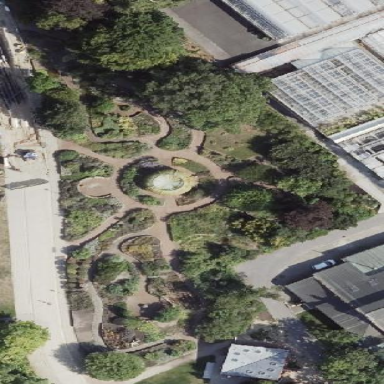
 typically filled with variety of plant species."